Interaction volume radius: 5 \u00c5
Interaction volume height: 20 \u00c5
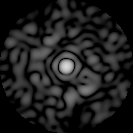
Disorder parameter: 0.8268